Interaction volume radius: 10 \u00c5
Interaction volume height: 10 \u00c5
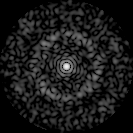
Disorder parameter: 0.8559